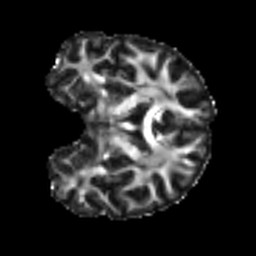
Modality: FA
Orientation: coronal
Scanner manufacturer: siemens
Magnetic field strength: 3 T
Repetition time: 4 s
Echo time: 0.0594 s